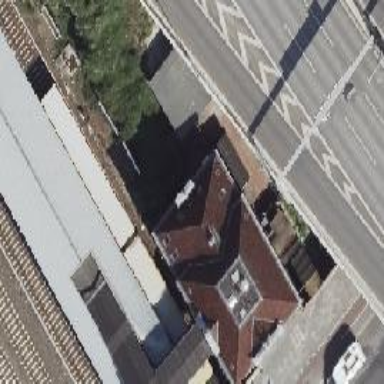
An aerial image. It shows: Train station building that houses nightclub.